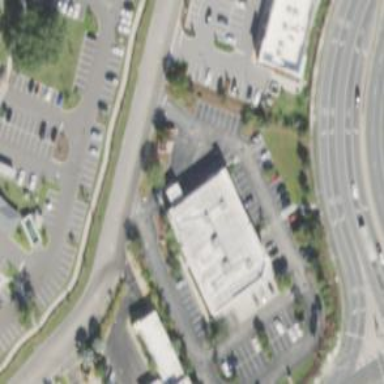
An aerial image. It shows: Building.